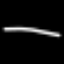
Label: line